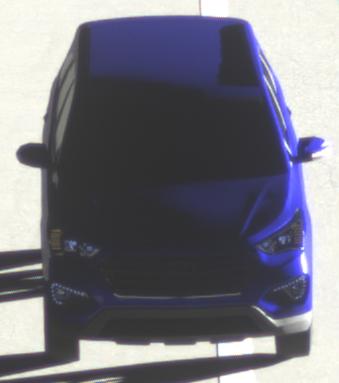
Make: Hyundai
Model: Santa Fe 2.4 GDI
Detailed model: Santa Fe (DM)
Model produced from: 2017/08
Model produced until: 2018/01
Doors: 5
Color: blue
Road condition: dry road
Daytime: sunrise or sunset
Contrast: high contrast